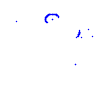
Particle: kaon